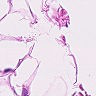
Metastatic tissue present: no